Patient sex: F
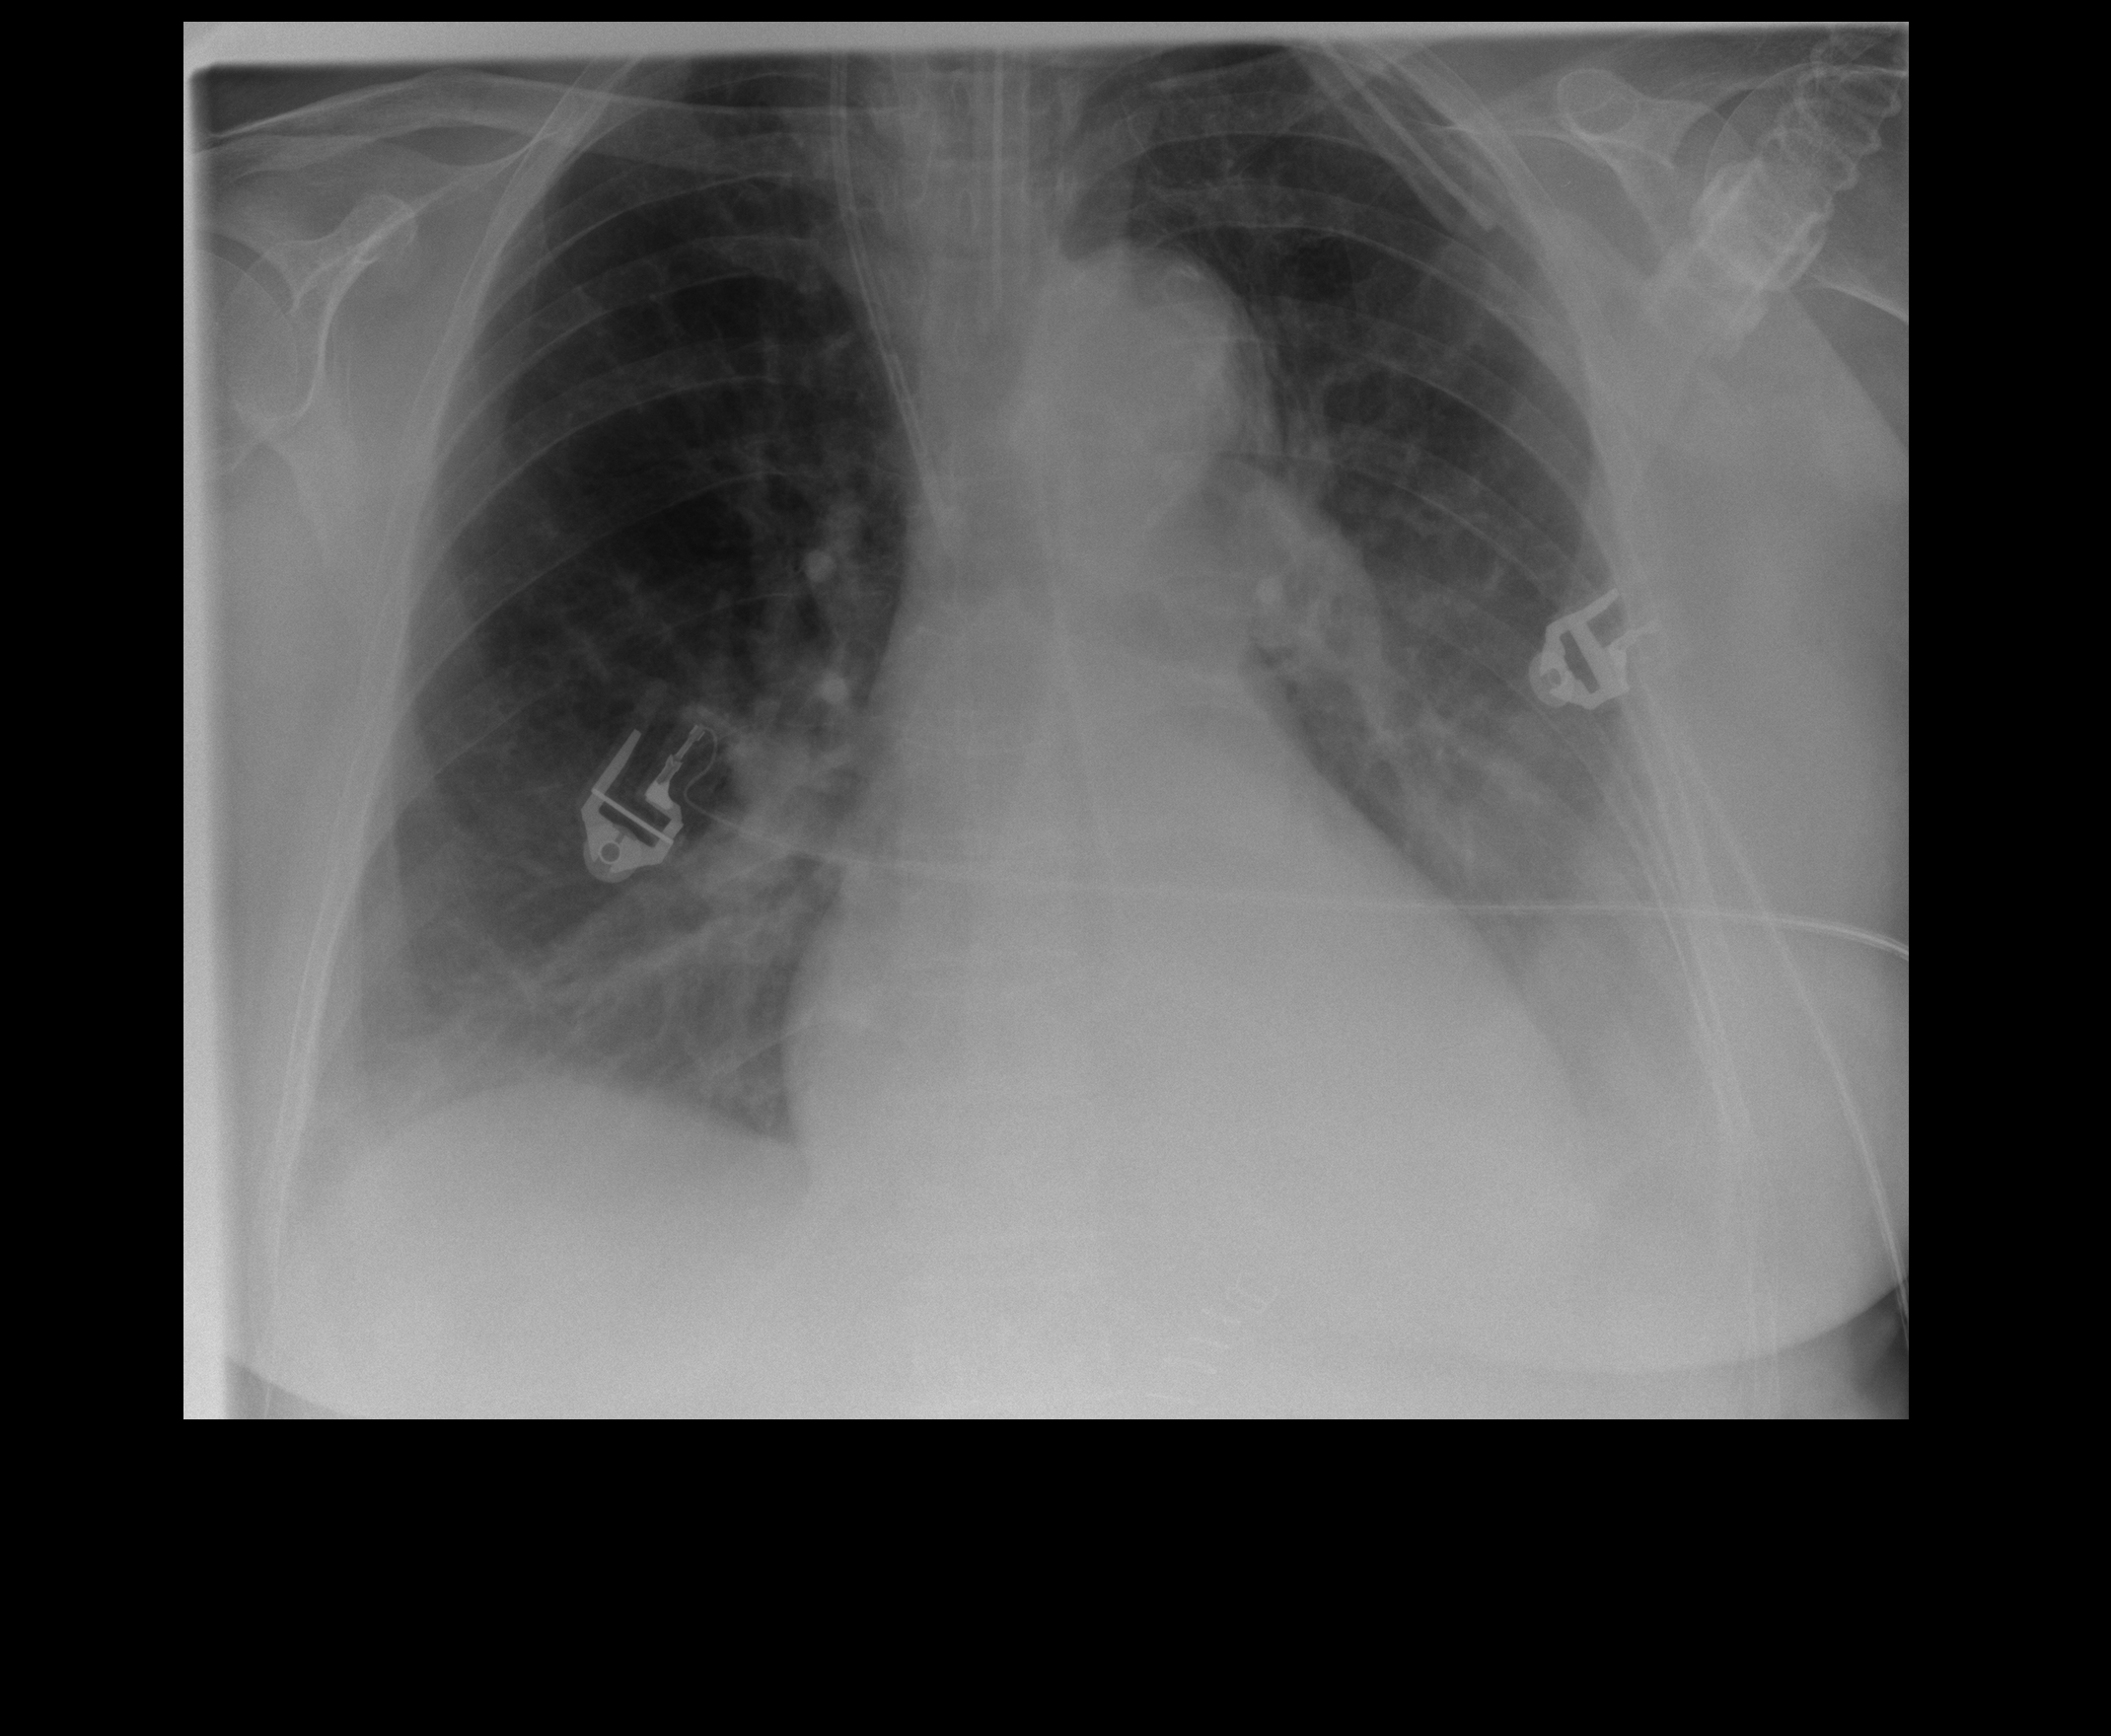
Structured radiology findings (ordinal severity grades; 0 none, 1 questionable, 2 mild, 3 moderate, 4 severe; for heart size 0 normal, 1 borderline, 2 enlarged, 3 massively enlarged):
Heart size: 0
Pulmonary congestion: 0
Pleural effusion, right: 2
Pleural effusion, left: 3
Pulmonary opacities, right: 0
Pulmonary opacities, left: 2
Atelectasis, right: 2
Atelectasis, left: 2